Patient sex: M
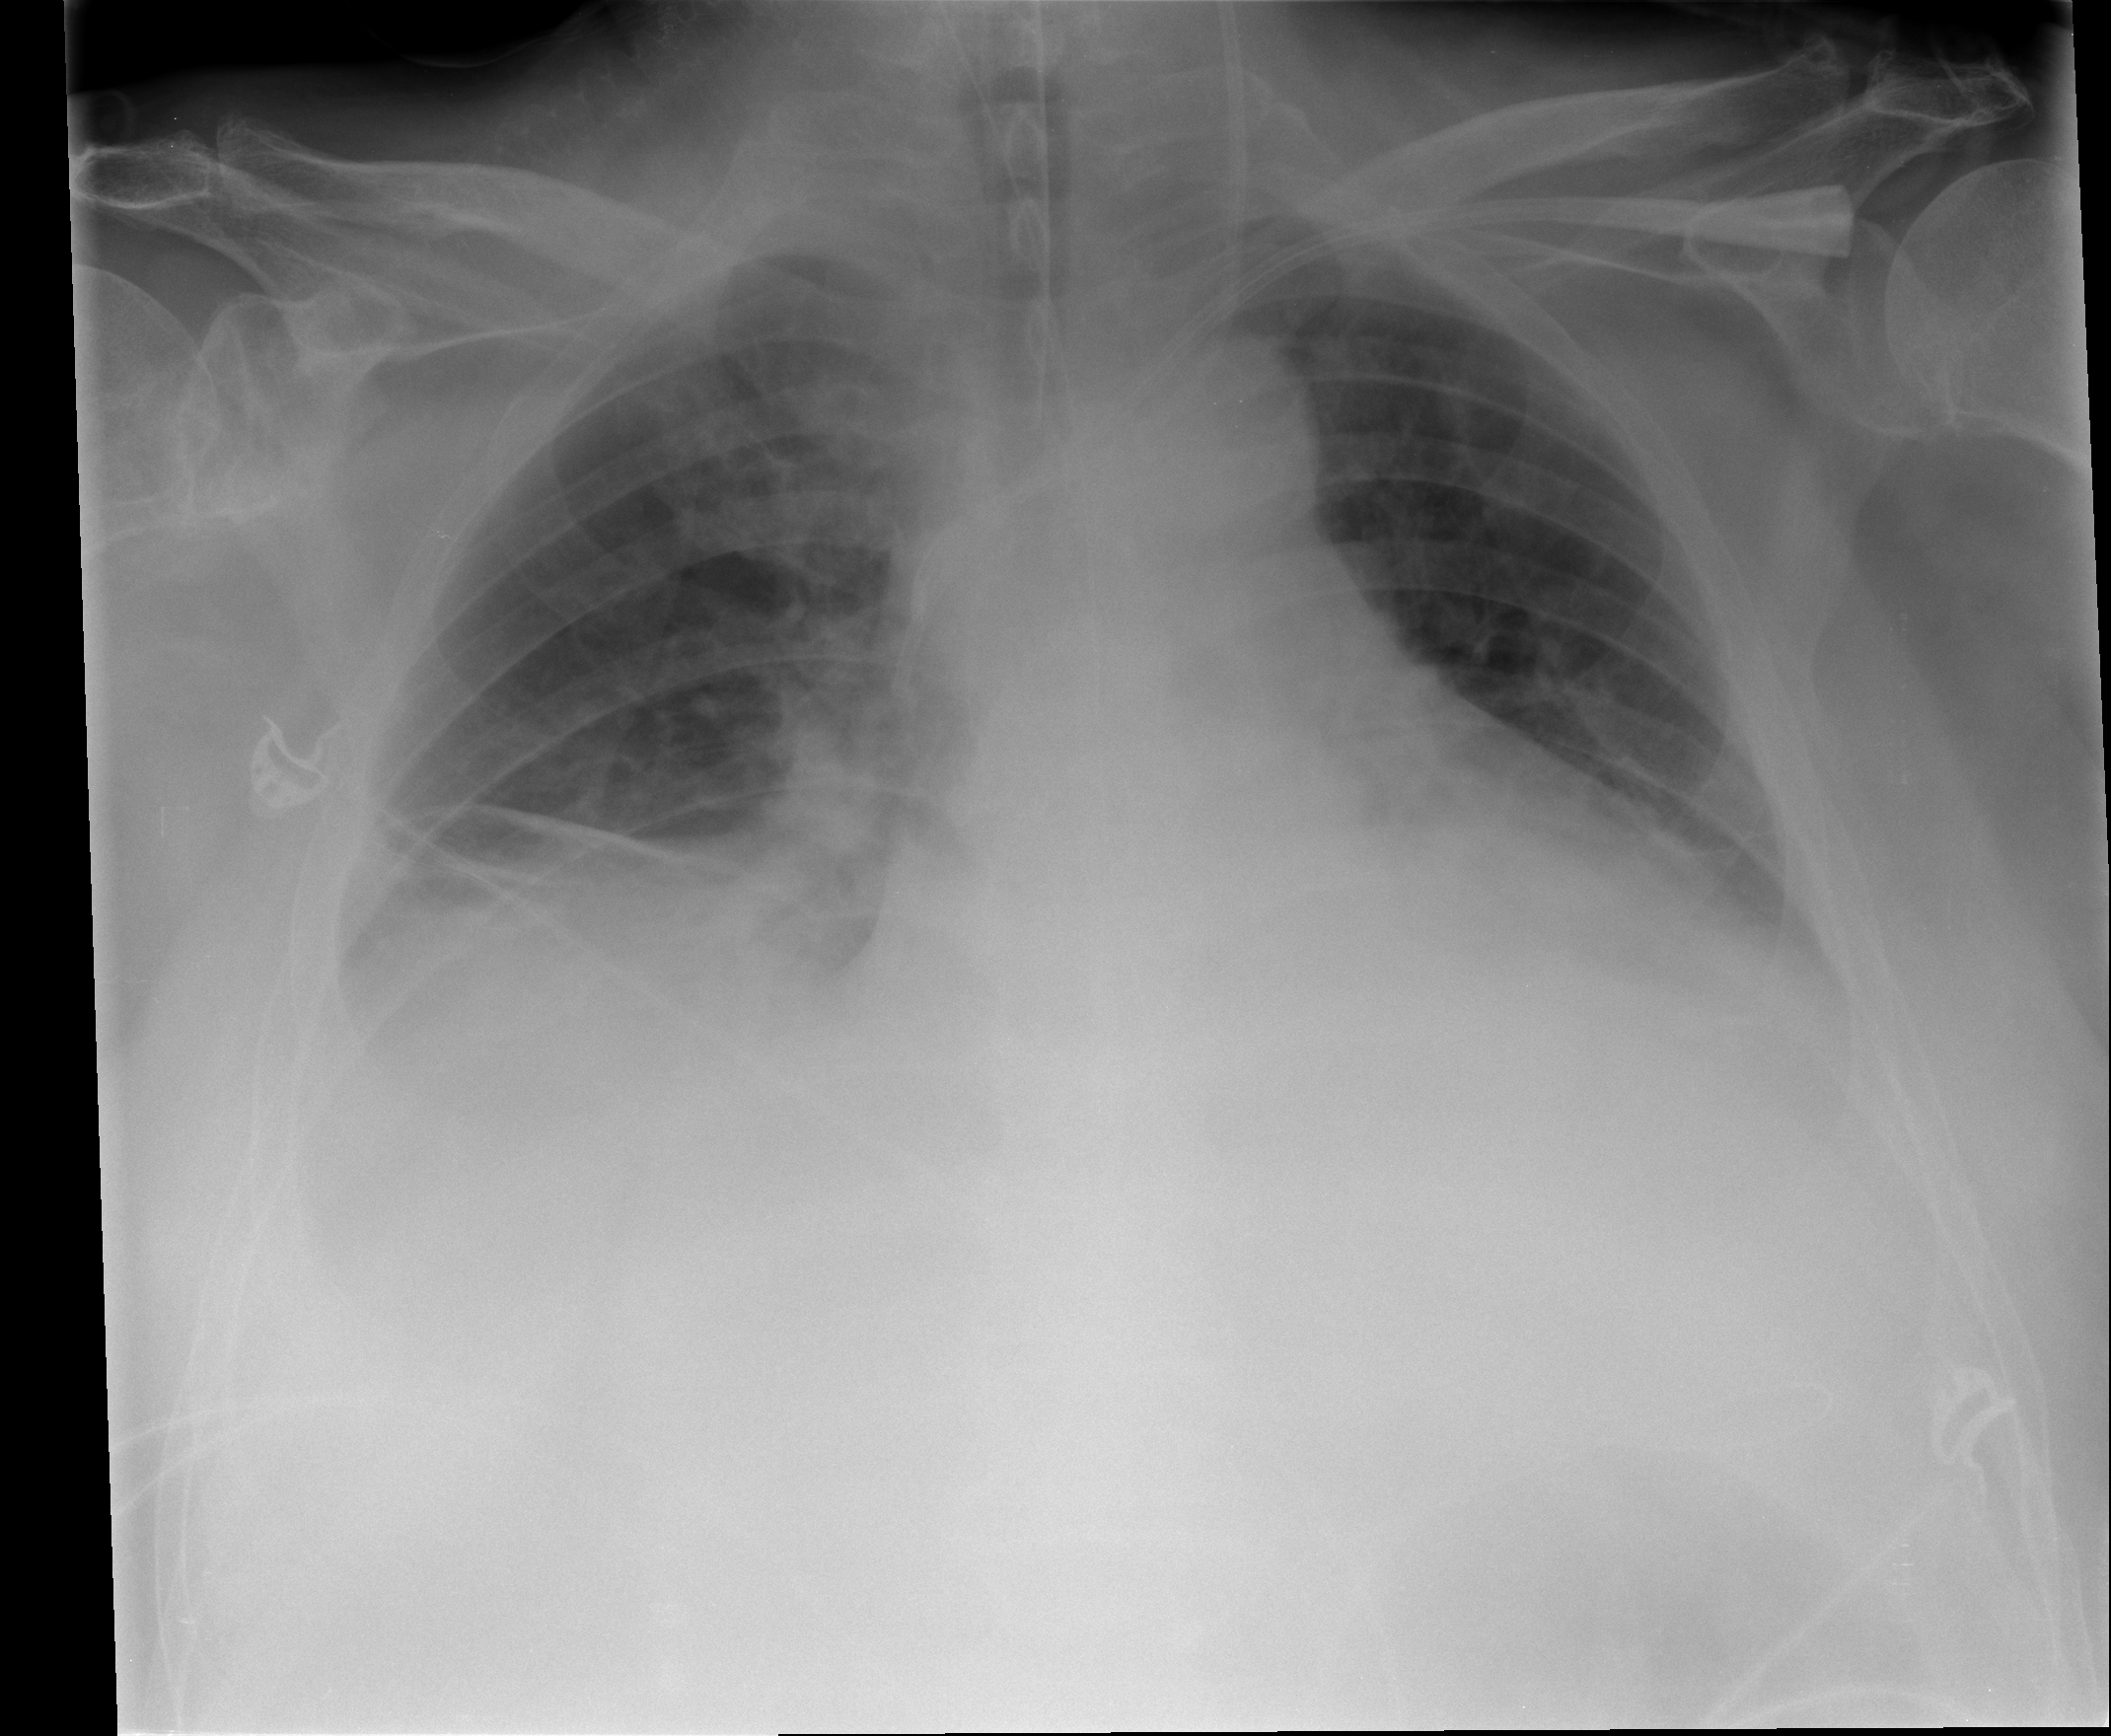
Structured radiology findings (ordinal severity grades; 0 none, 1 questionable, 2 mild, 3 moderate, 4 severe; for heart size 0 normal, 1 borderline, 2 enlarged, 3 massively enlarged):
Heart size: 2
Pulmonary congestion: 2
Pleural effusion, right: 2
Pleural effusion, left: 2
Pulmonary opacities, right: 0
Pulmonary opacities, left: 0
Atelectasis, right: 3
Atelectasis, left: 2